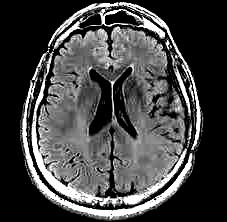
Label: notumor